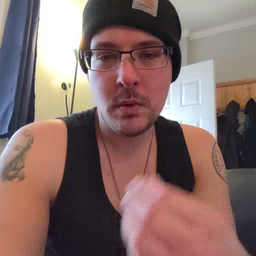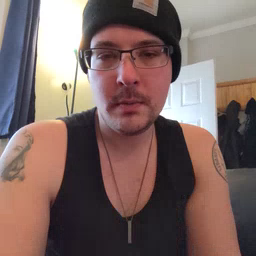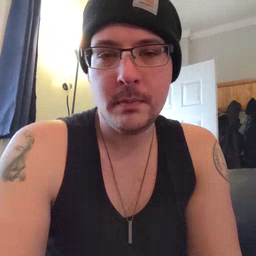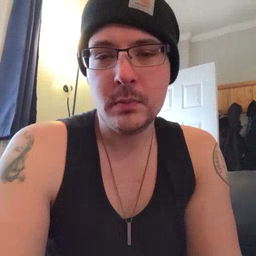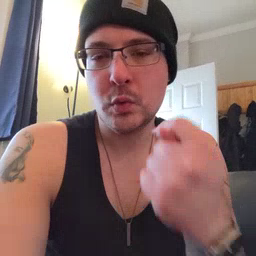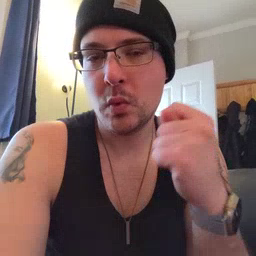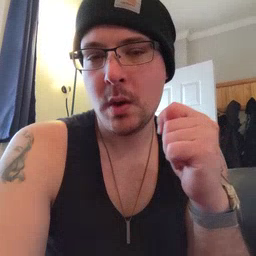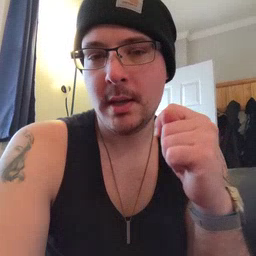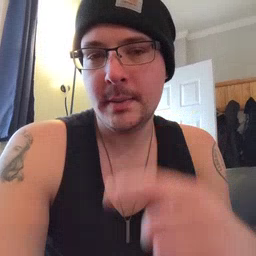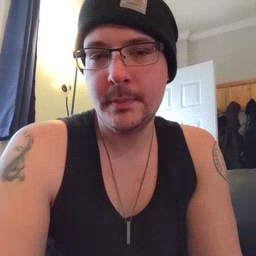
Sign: toy